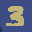
Label: 3